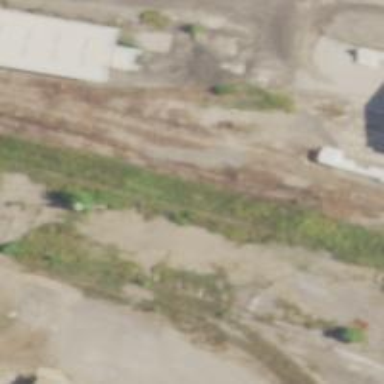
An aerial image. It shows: Railway yard in service.